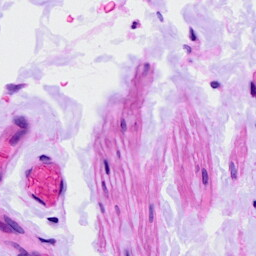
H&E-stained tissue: Ovarian